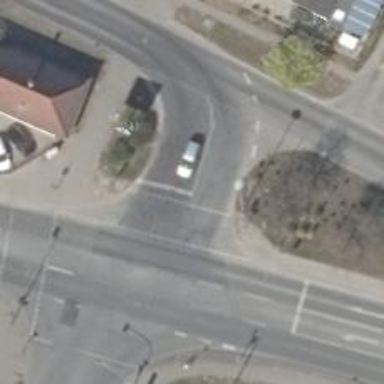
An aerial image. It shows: Road with traffic signals for signaling.